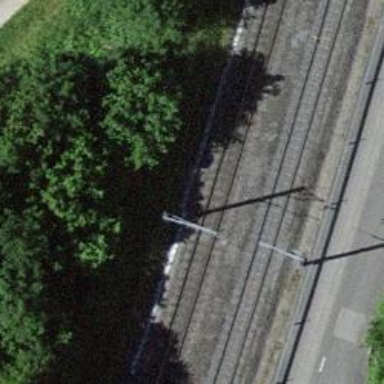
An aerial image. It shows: Railway signal.